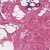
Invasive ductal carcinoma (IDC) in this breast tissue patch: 0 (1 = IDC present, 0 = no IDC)